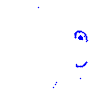
Particle: kaon